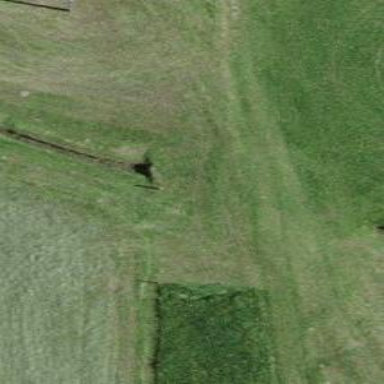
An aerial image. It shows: Culvert tunnel underneath ditch.